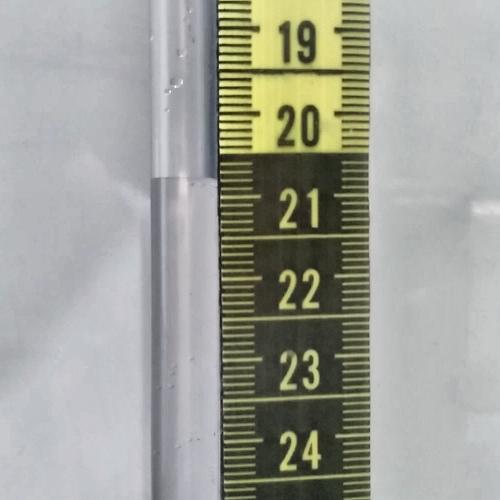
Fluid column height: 20.8 cm